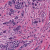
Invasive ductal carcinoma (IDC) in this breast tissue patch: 1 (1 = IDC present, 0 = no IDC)